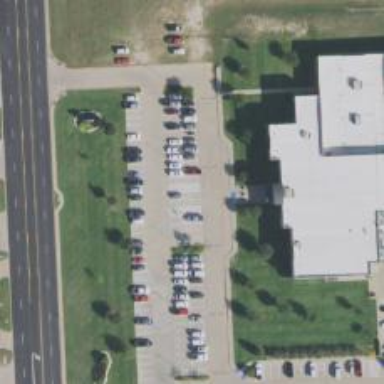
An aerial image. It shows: Parking space is available.